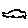
Label: car